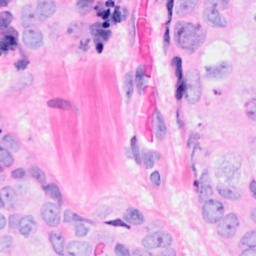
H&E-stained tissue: Breast